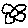
Label: flower